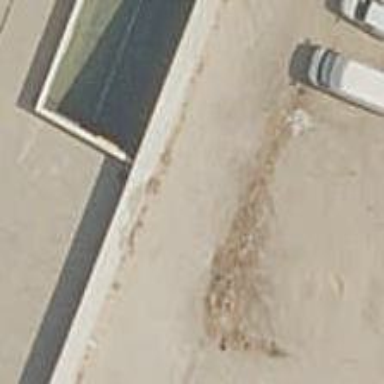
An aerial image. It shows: Wall barrier.